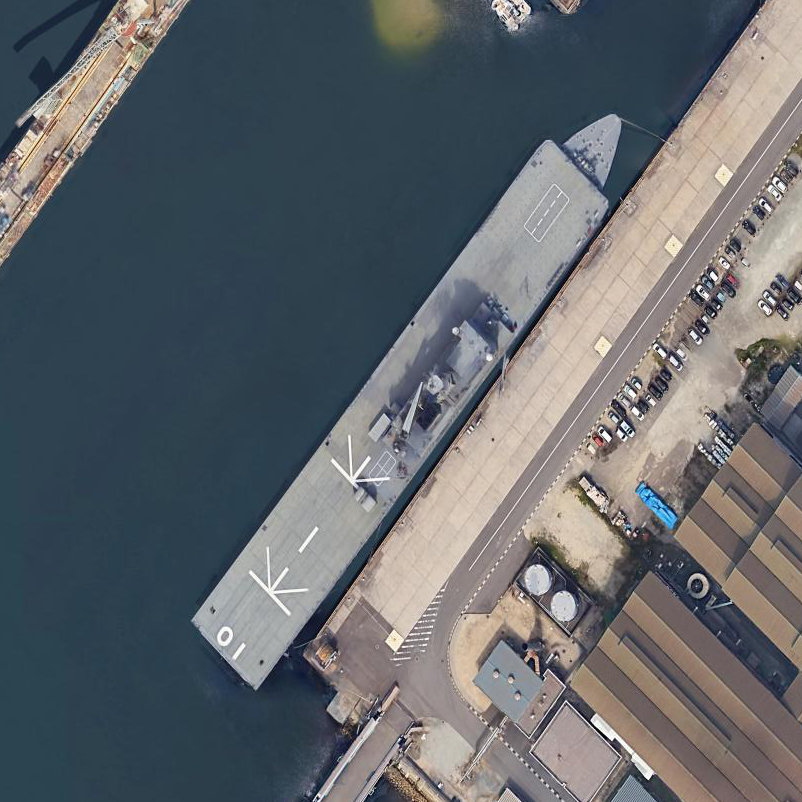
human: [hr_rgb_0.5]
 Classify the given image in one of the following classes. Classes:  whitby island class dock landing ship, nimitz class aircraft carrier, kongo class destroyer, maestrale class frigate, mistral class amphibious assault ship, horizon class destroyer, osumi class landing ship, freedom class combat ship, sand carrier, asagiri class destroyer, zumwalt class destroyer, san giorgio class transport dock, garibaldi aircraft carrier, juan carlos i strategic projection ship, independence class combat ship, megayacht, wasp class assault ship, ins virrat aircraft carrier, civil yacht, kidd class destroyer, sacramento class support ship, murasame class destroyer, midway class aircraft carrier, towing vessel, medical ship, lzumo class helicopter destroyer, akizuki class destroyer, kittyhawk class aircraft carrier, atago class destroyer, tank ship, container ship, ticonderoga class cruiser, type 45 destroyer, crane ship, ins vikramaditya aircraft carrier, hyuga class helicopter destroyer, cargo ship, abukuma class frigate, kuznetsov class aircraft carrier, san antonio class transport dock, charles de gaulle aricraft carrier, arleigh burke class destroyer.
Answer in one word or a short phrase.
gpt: Osumi class landing ship